Question: In the game I am making, I have a level that is created through an XML file. The level is drawn with a nested for loop. I am trying to make another nested for loop to take the position of each tile and assign it to a jagged array. I want to do this so I can make collision detection for each tile.
Each tile in the picture of the example level below is 20x20 pixels, with 30x30 tiles, for a screen resolution of 600x600. The level was made with the free software Realm Factory, which lacks documentation, along with no real support... But, currentLevel.Rows will equal 30 here, and same for currentLevel.Columns.
Below is what I have attempted to create so far, bit it's not much. My brain just refuses to understand jagged arrays, no matter how much I try. I can't even figure out how to create them!
'''
int a = 0;
int b = 0;
int x = 0;
int y = 0;
int[,] size = new int[currentLevel.Rows, currentLevel.Columns]'
int[,] pos = new int[600,600];
int[] tiles = new int[600];
for (a = 0; a < 600; a += 20, x++)
{
for (b = 0; b < 600; b += 20, y++)
{
size[x][y] = ;
}
}
'''
What I want to assign to tiles[x,y] is the X and Y position of each tile, so then I can add collision to each tile.
Thank you so much to anyone who can help me. I love programming, but I'm not so good at math and visual-spatial skills...

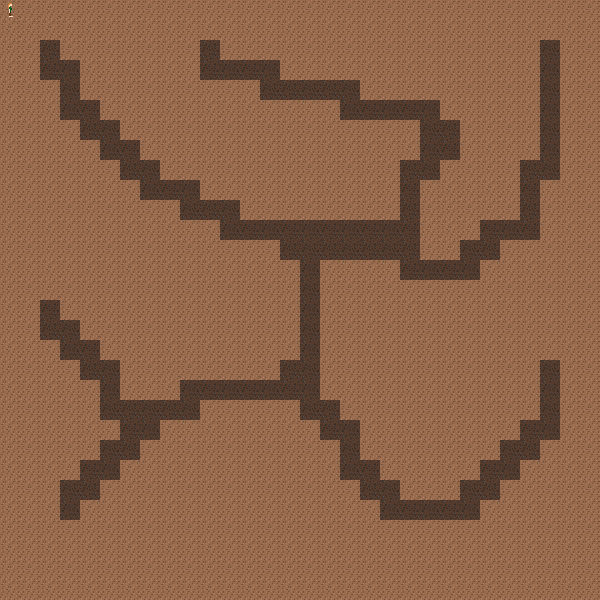
Answer: Position is a point (it has an abscissa and an ordinate), not an integer.
Besides, if you have a matrix (20x20 in tiles, or 600x600 in pixels) , why are you trying to store it in jagged array? This is what multidimensional arrays are intended for:
'''
var tileSize = 20;
var screenSizeInTiles = 30;
// initializing multidimensional array of points
var tilePositions = new Point[screenSizeInTiles, screenSizeInTiles];
for (var x = 0; x < screenSizeInTiles; x++)
{
for (var y = 0; y < screenSizeInTiles; y++)
{
tilePositions[x, y] = new Point(x * tileSize, y * tileSize);
}
}
'''
Compare with array:
'''
// initializing jagged array of points
var tilePositions = new Point[screenSizeInTiles][];
for (var i = 0; i < screenSizeInTiles; i++)
{
// each item in a jagged array is a one-dimensional array of points.
tilePositions[i] = new Point[screenSizeInTiles];
}
for (var x = 0; x < screenSizeInTiles; x++)
{
for (var y = 0; y < screenSizeInTiles; y++)
{
tilePositions[x][y] = new Point(x * tileSize, y * tileSize);
}
}
'''
As you can see, multidimensional array is a entity, which guarantees, that every row has the same size, as the other rows, the same is true for columns.
Jagged arrays, in turn, are arrays of arrays, where each member (array) can have length, which differs from the lengths of its "neighbors".
Of course, you can represent matrix as jagged array, this will be particular case (all members of jagged array will have the same length), but this is less convenient to use.
P.S. I've used 'Point' structure from <URL>.